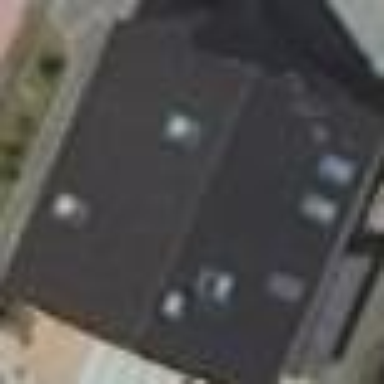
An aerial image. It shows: Simple and straightforward house.